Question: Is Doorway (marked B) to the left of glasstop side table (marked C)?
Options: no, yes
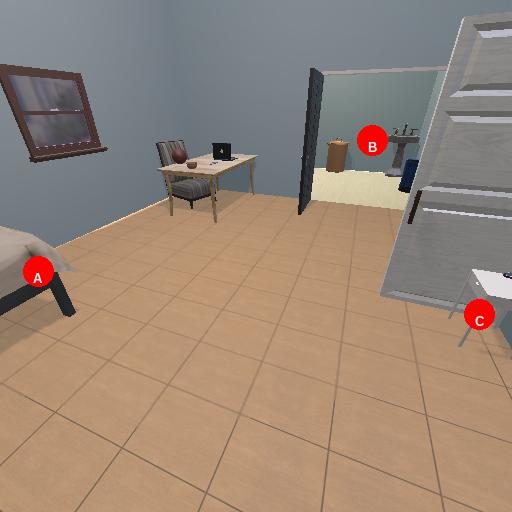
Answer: no